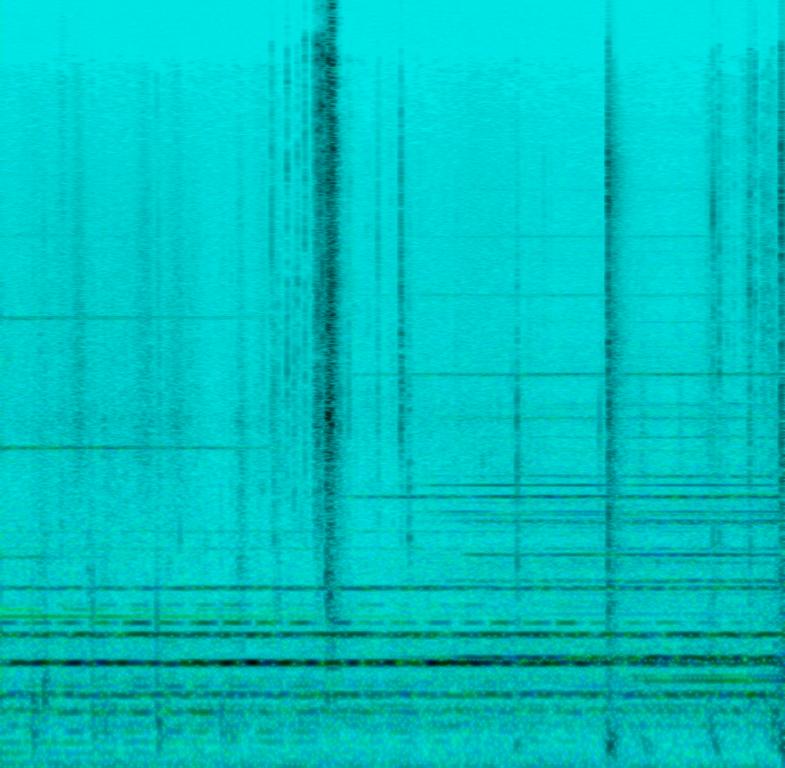
Ominous orchestral music with long held string notes, bowed string bass, electronic cymbal roll and concert bass drum. The mood is eerie.